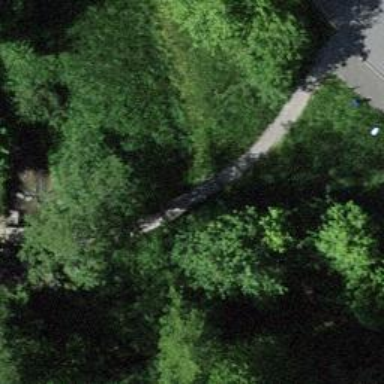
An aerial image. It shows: Path on compacted bridge.